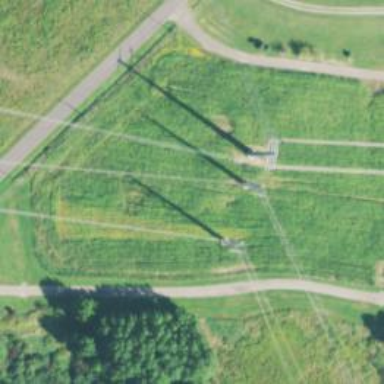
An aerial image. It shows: Power tower.